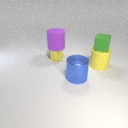
small yellow metal cylinder below large purple rubber cylinder